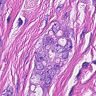
Metastatic tissue present: yes